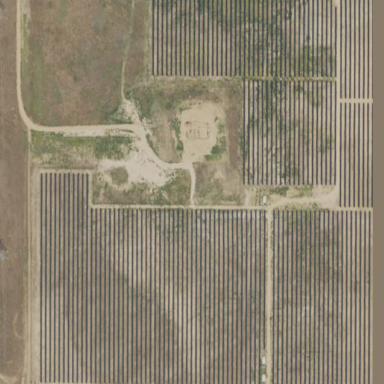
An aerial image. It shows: Solar power plant using photovoltaic technology.